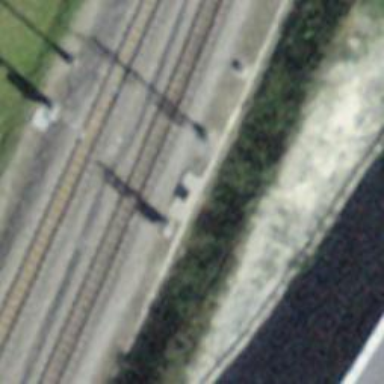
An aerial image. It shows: Railway signal.